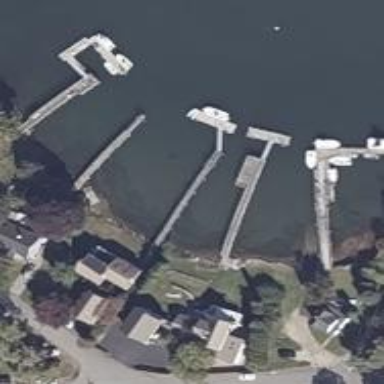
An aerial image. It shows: Man-made pier.